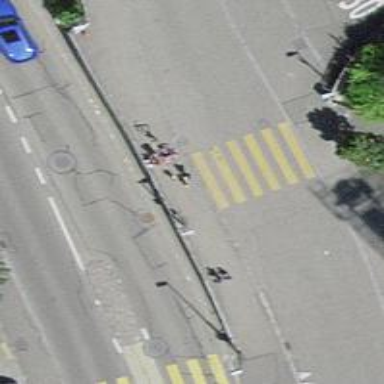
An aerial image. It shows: Zebra crossing with pedestrian island.